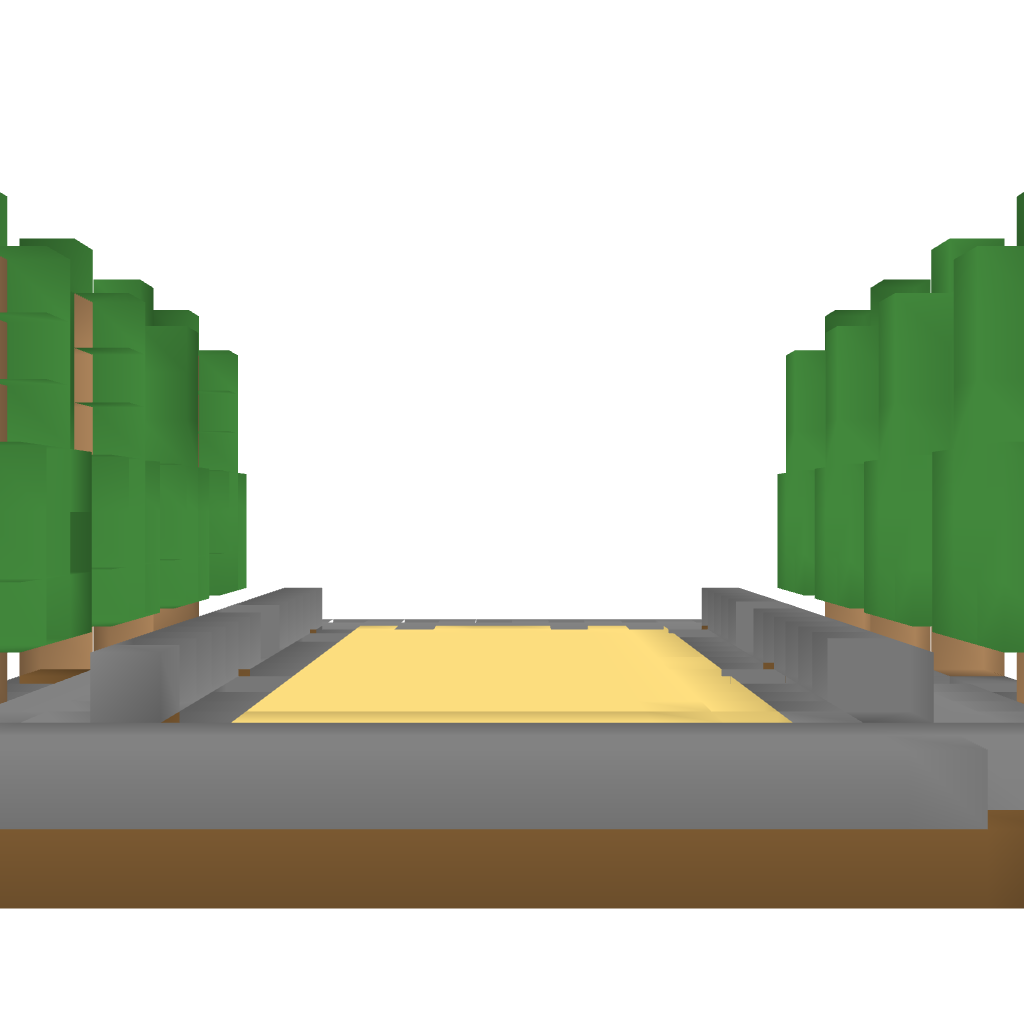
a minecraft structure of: Road / Route bad low quality